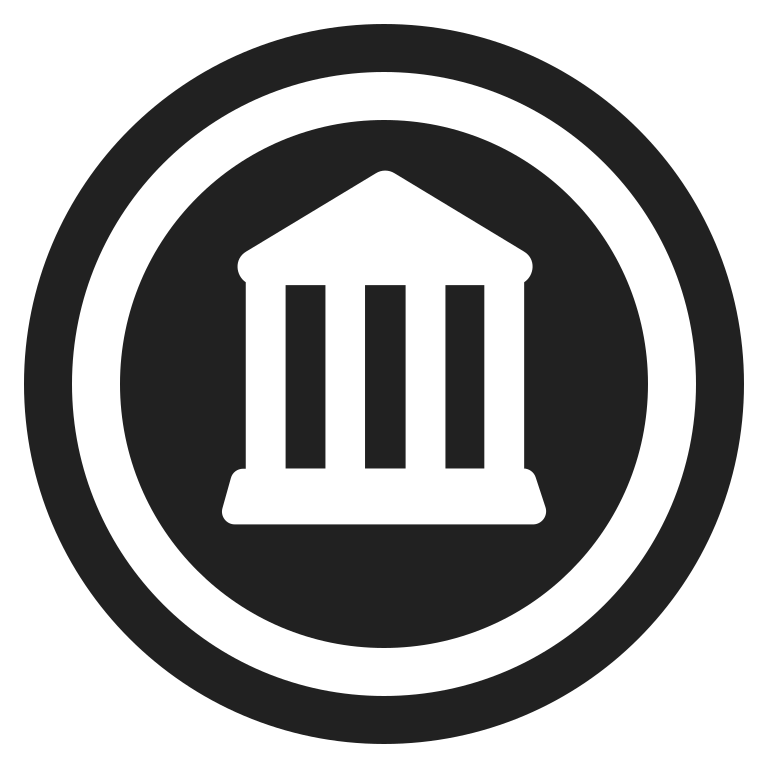
coin high contrast